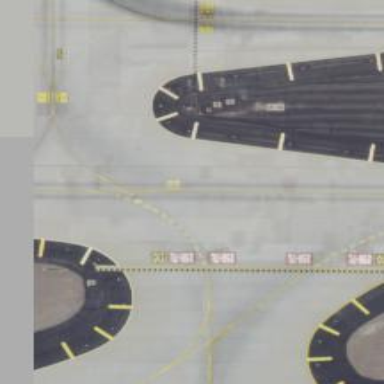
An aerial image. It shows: View of taxiway at the airport.